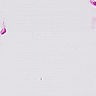
Metastatic tissue present: no